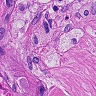
Metastatic tissue present: yes